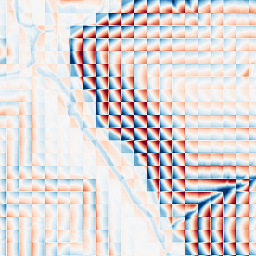
Category: wavelet
Decomposition family: wavelet_dwt
Decomposition parameters: wavelet: haar
level: 4
Upsampling method: sinc_blackman
Upsampling parameters: scale: 4
kernel_size: 16
Upsampling scale: 4